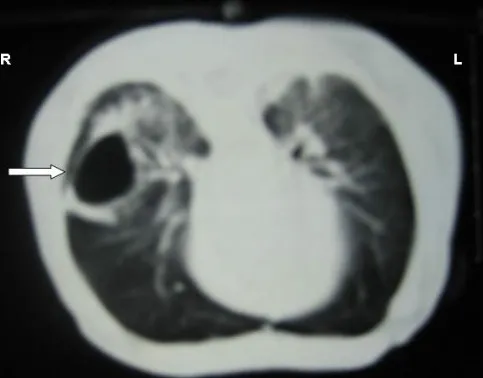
A repeat computerized tomography of the infant at 6 months presents a 30 mm solitary cystic mass (arrow).
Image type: radiology (ct)